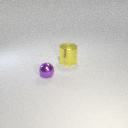
small purple metal sphere to the left of large yellow metal cylinder